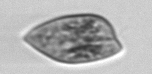
Label: Prorocentrum_dentatum